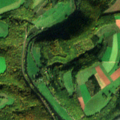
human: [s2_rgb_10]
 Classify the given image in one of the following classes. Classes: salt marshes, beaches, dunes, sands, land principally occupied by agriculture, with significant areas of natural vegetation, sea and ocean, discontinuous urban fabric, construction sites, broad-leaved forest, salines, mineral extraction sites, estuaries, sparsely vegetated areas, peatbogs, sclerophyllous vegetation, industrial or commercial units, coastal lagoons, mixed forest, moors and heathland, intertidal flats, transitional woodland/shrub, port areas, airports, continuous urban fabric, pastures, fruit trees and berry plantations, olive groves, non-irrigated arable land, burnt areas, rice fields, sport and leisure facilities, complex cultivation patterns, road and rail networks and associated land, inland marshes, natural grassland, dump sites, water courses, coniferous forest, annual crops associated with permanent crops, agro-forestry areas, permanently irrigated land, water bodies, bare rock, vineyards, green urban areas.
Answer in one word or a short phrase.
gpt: complex cultivation patterns, land principally occupied by agriculture, with significant areas of natural vegetation, broad-leaved forest